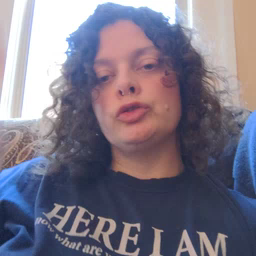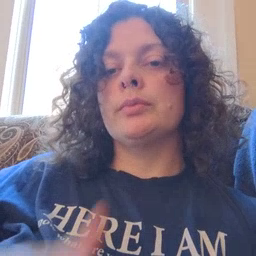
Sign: bug